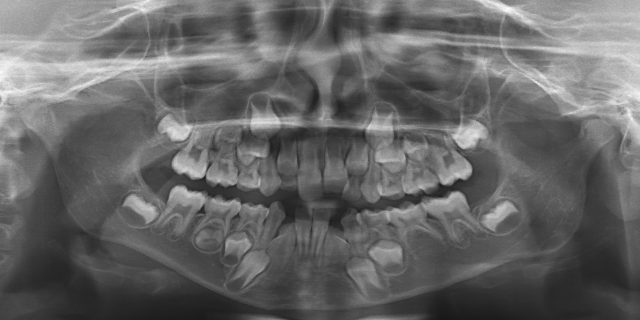
child